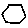
Label: hexagon